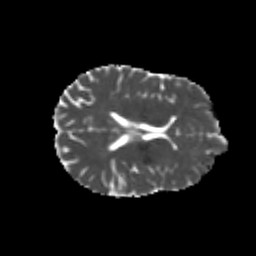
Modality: MD
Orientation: axial
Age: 22
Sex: female
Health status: healthy
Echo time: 0.074 s